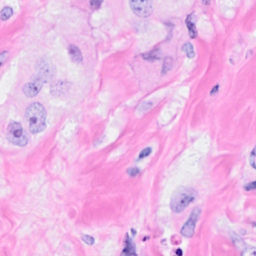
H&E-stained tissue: Breast